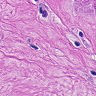
Metastatic tissue present: yes